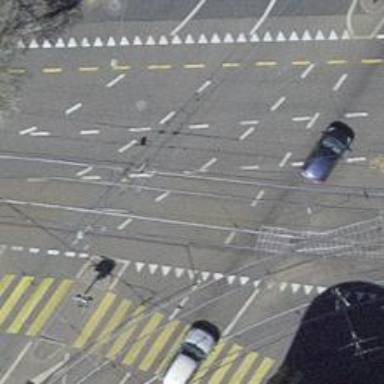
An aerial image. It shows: Tram railway with one track and electrified contact line.